Question: I need to register user in the system. User cannot exist without a Role (and he surely cannot exist without login and password). Administrator is supposed to be able to add new users by selecting role, writing login/password and some user information. Login/password/security concerns are implemented as separate application/BC (authentication context), roles and permissions are in authorization context and user information is in separate account management context. How can I implement user registration process if all these contexts could be in theory deployed on separate machines? For now I'm using application interface that uses infrastructure service implementation to synchronously and atomically send all needed commands to different BCs (currently it is the same big application).

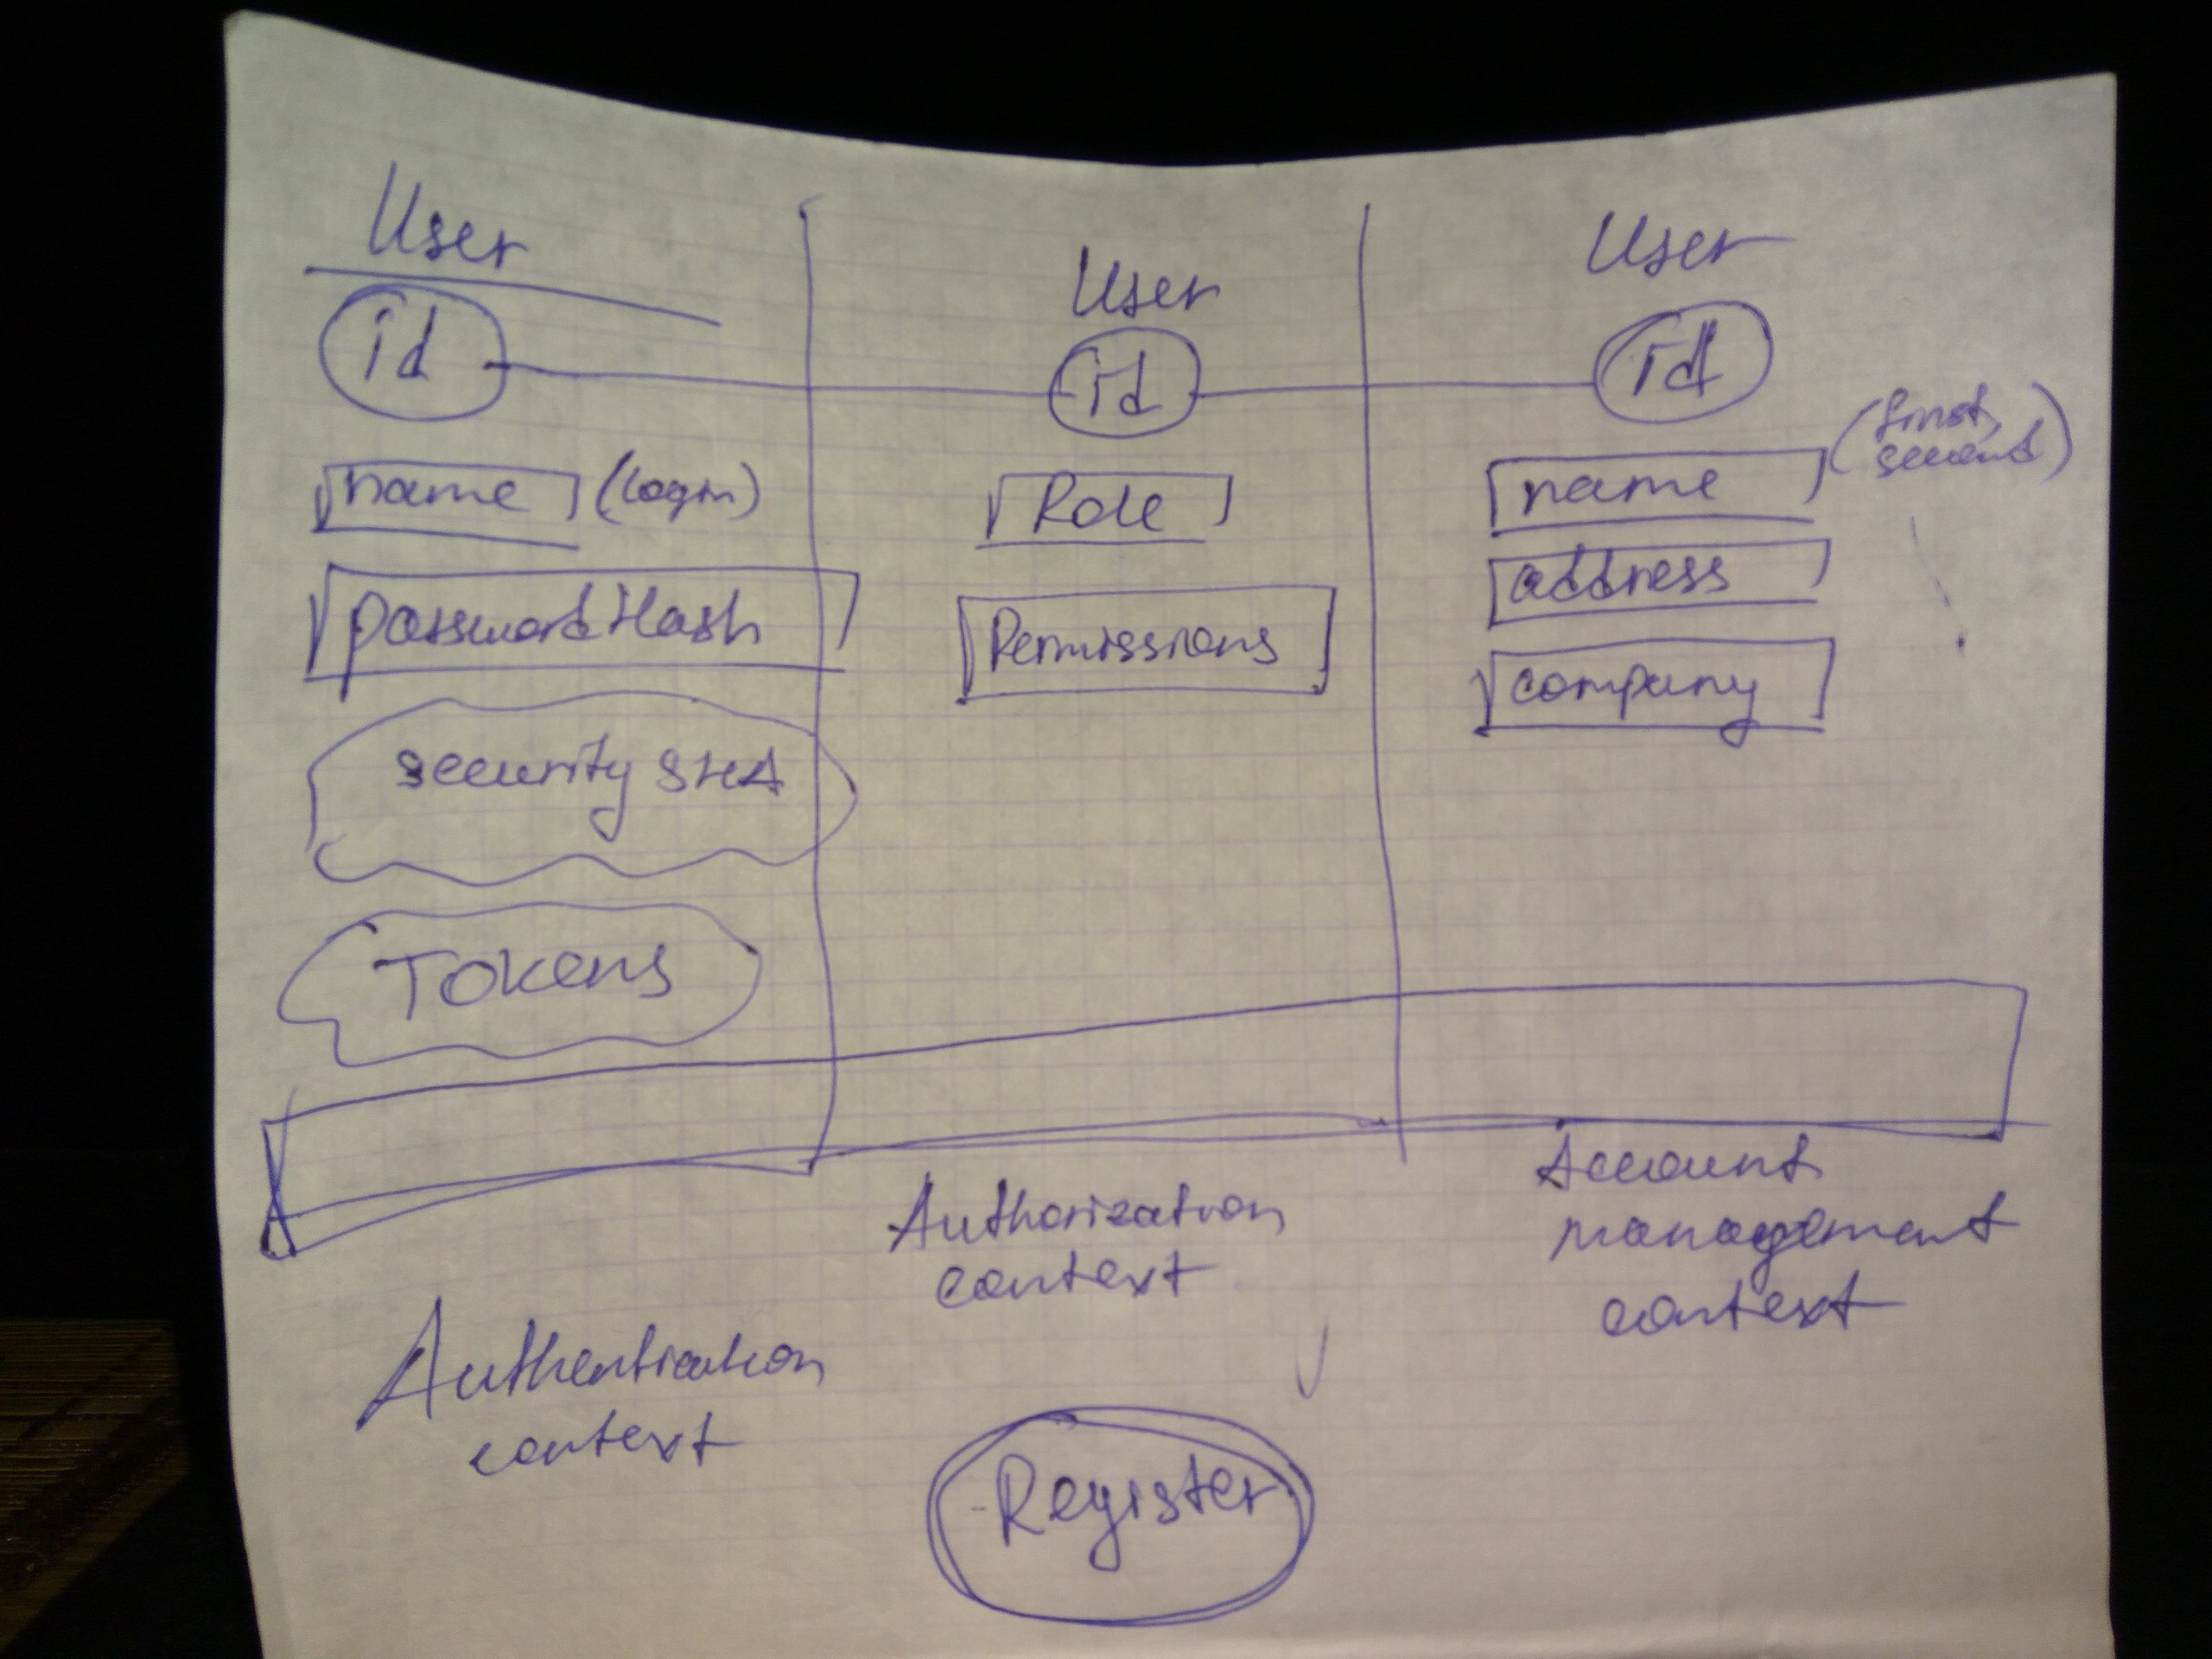
Answer: It be that you have gone down to a too fine degree of granularity with your bounded contexts. An indication of this is usually when the concept you are referring is the thing in more than one bounded context.
Things like 'User' management (registration / authentication / authorization) is typically handled by an Bounded Context.
That 'User' would have different meanings / concepts in your downstream bounded contexts: e.g. Author, Supervisor, etc.
However, if you are sure that you want that level of granularity then you are going to have to pick a for your user and bounded context would own the user and be responsible for the process manager state and seeing the registration through to completion; although, I usually like to have my process management as a bounded context in and of itself and can orchestrate among the others.
As for doing so atomically... I don't know whether this would necessarily be wise to attempt :)